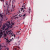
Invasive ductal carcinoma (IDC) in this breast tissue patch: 1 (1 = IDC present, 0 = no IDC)